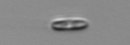
Label: pennate